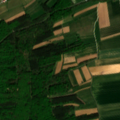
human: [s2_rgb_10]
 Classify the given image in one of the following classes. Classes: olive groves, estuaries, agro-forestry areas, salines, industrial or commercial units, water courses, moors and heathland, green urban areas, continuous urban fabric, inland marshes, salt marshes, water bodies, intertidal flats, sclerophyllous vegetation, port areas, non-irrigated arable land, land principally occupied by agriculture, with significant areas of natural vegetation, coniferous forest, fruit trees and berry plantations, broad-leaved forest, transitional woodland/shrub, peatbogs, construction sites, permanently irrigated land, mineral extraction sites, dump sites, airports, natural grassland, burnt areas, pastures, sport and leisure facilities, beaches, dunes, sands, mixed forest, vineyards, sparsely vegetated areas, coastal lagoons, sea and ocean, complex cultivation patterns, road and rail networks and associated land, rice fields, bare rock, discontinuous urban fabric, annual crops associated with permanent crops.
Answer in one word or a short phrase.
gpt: non-irrigated arable land, vineyards, complex cultivation patterns, broad-leaved forest